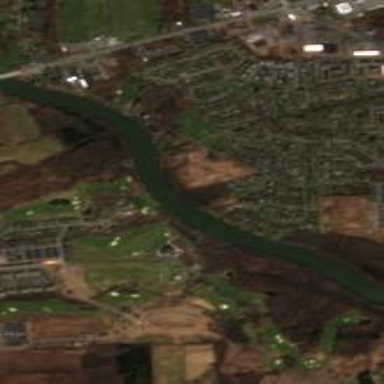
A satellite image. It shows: Golf course surrounded by greenery.